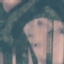
Land use / land cover: AnnualCrop